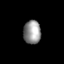
Tissue: lung
Cell type: Epithelial cells
Senescence score: 0.2232
Nuclear area (px): 398
Mean DAPI intensity: 148.417